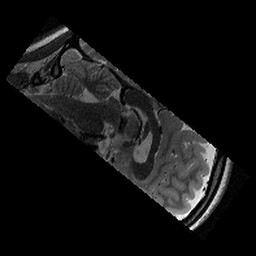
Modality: T2w
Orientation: sagittal
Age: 12
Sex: female
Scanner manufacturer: siemens
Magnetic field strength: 3 T
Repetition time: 9.23 s
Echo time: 0.067 s